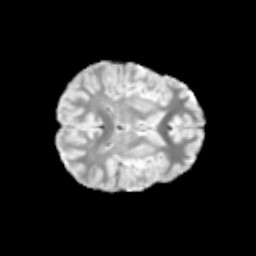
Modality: T2w
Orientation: axial
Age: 10
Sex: male
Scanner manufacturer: siemens
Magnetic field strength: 3 T
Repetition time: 3.8 s
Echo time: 0.07 s